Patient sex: M
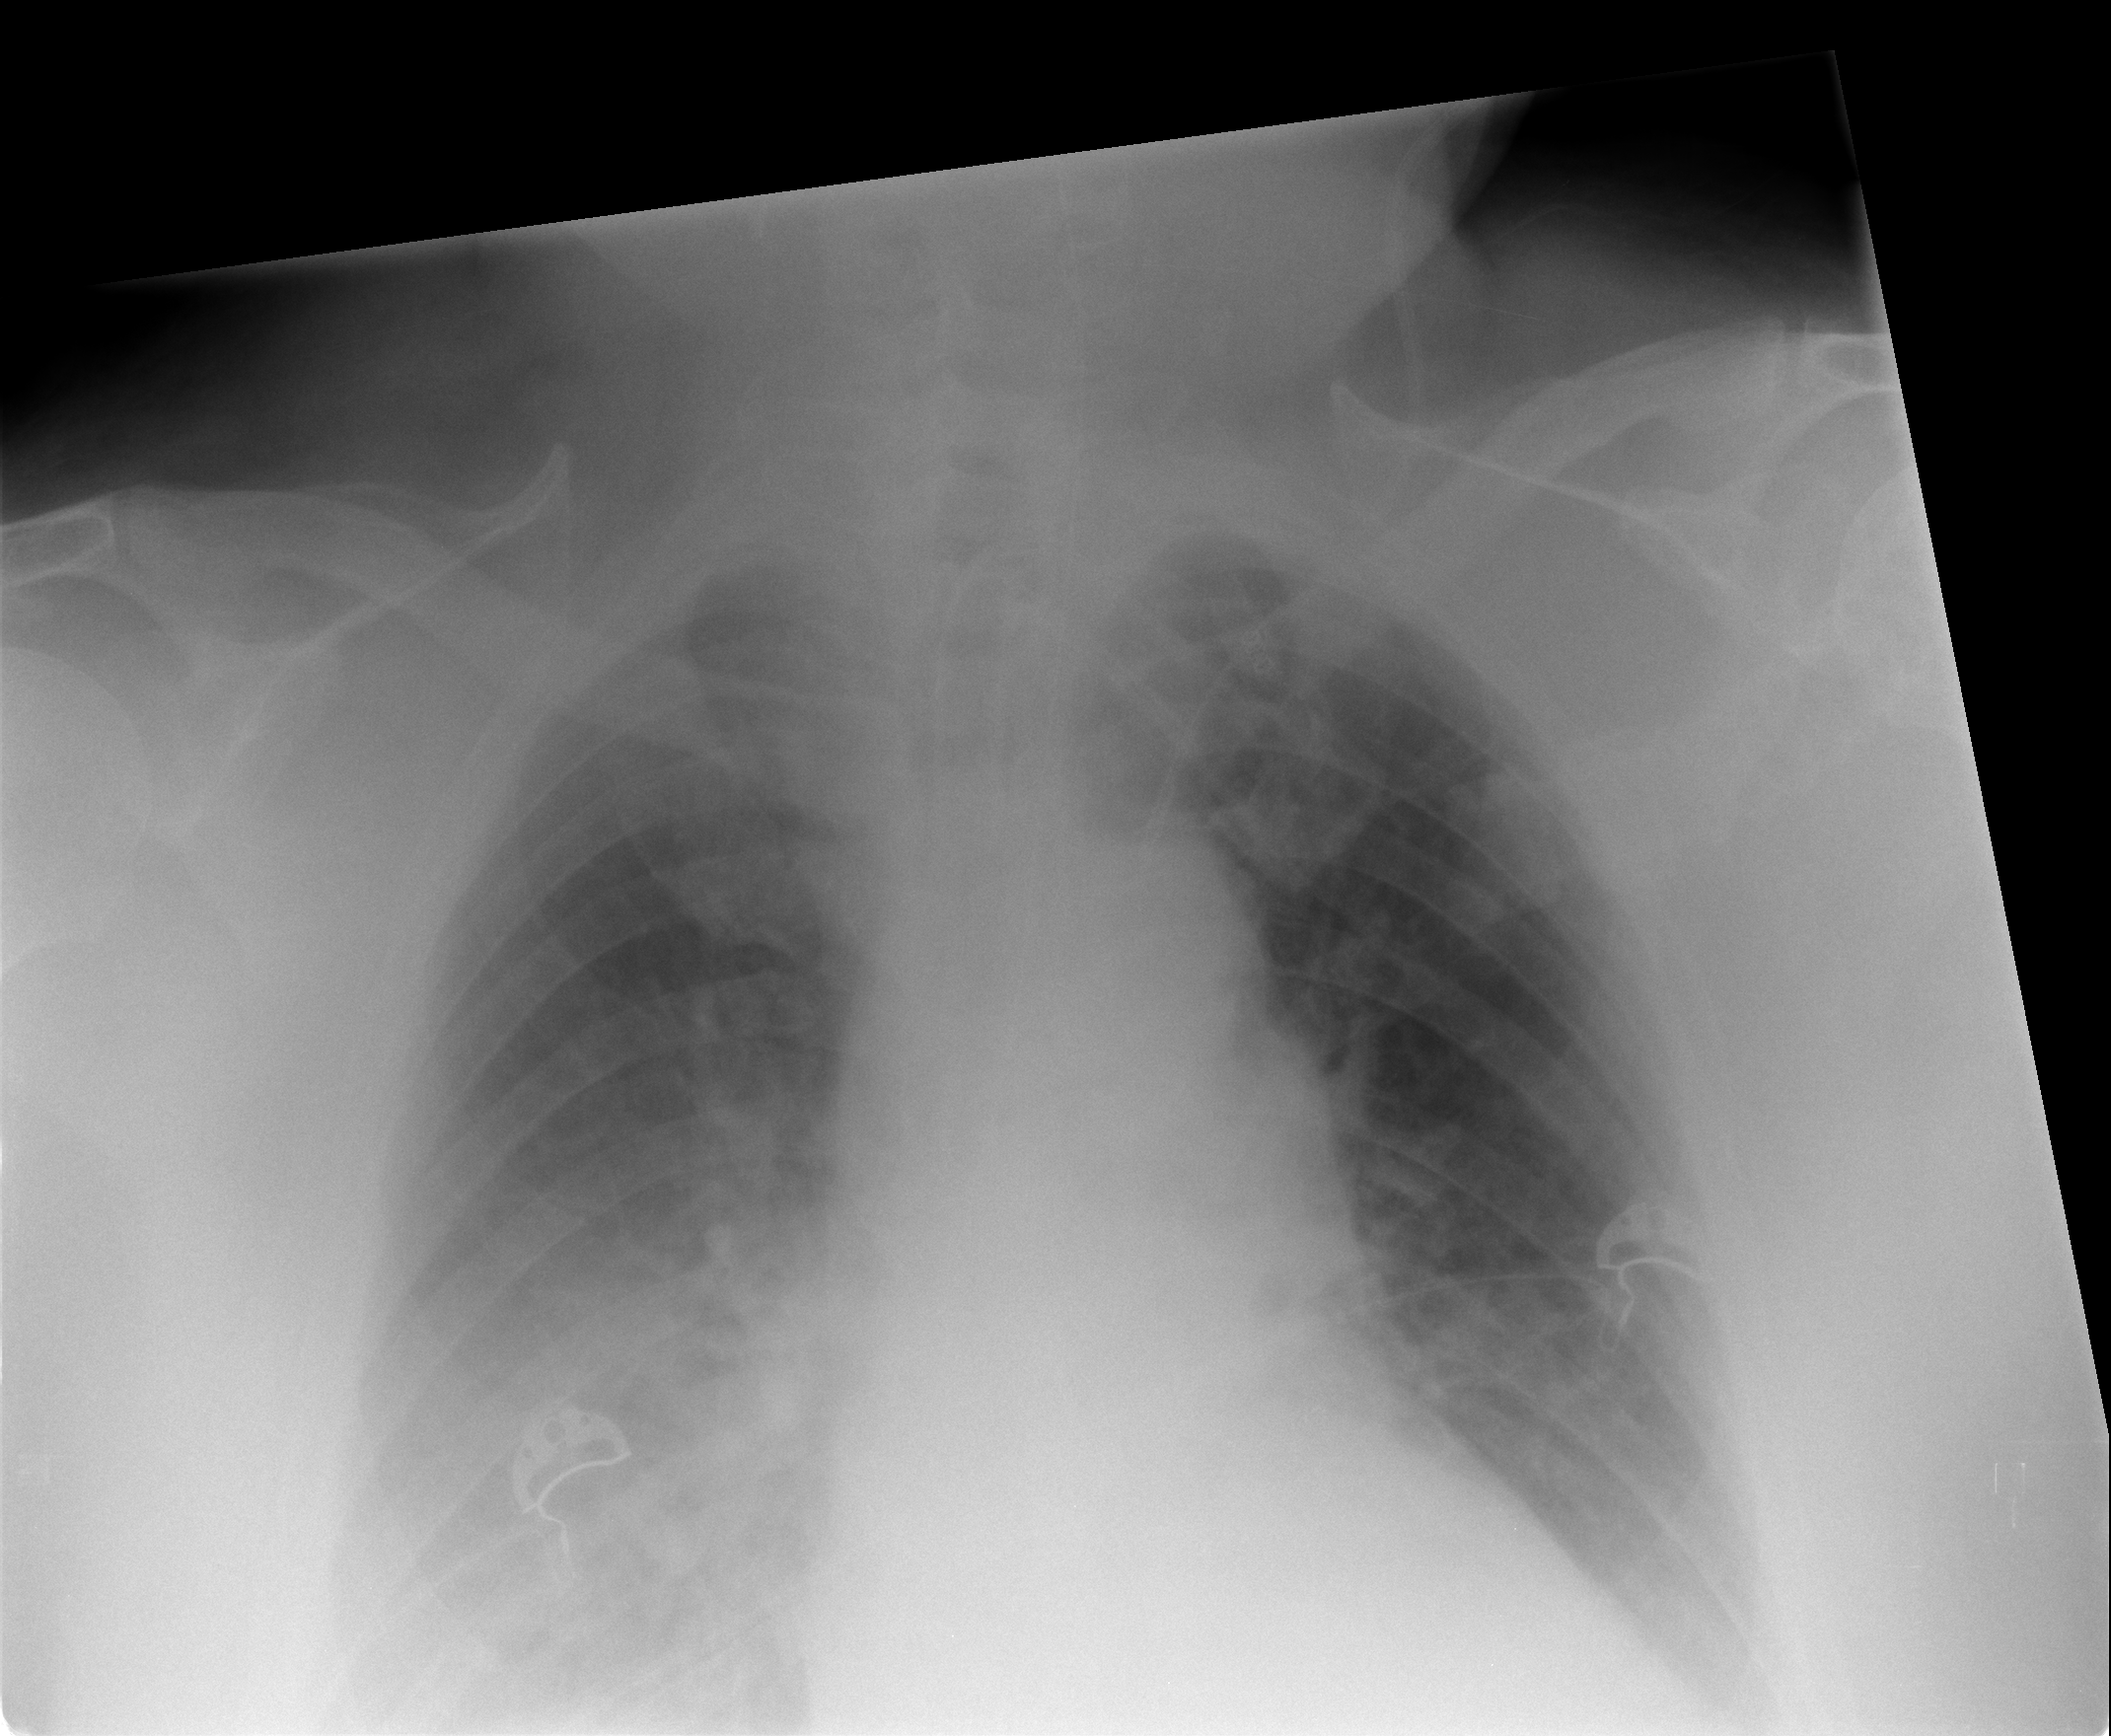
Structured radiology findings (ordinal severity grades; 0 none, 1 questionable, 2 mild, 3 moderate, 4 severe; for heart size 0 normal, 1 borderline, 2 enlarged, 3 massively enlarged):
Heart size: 2
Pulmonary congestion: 2
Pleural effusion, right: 2
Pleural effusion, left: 2
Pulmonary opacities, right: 3
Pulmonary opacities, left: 2
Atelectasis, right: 3
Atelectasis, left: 2